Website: walmart
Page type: receipt
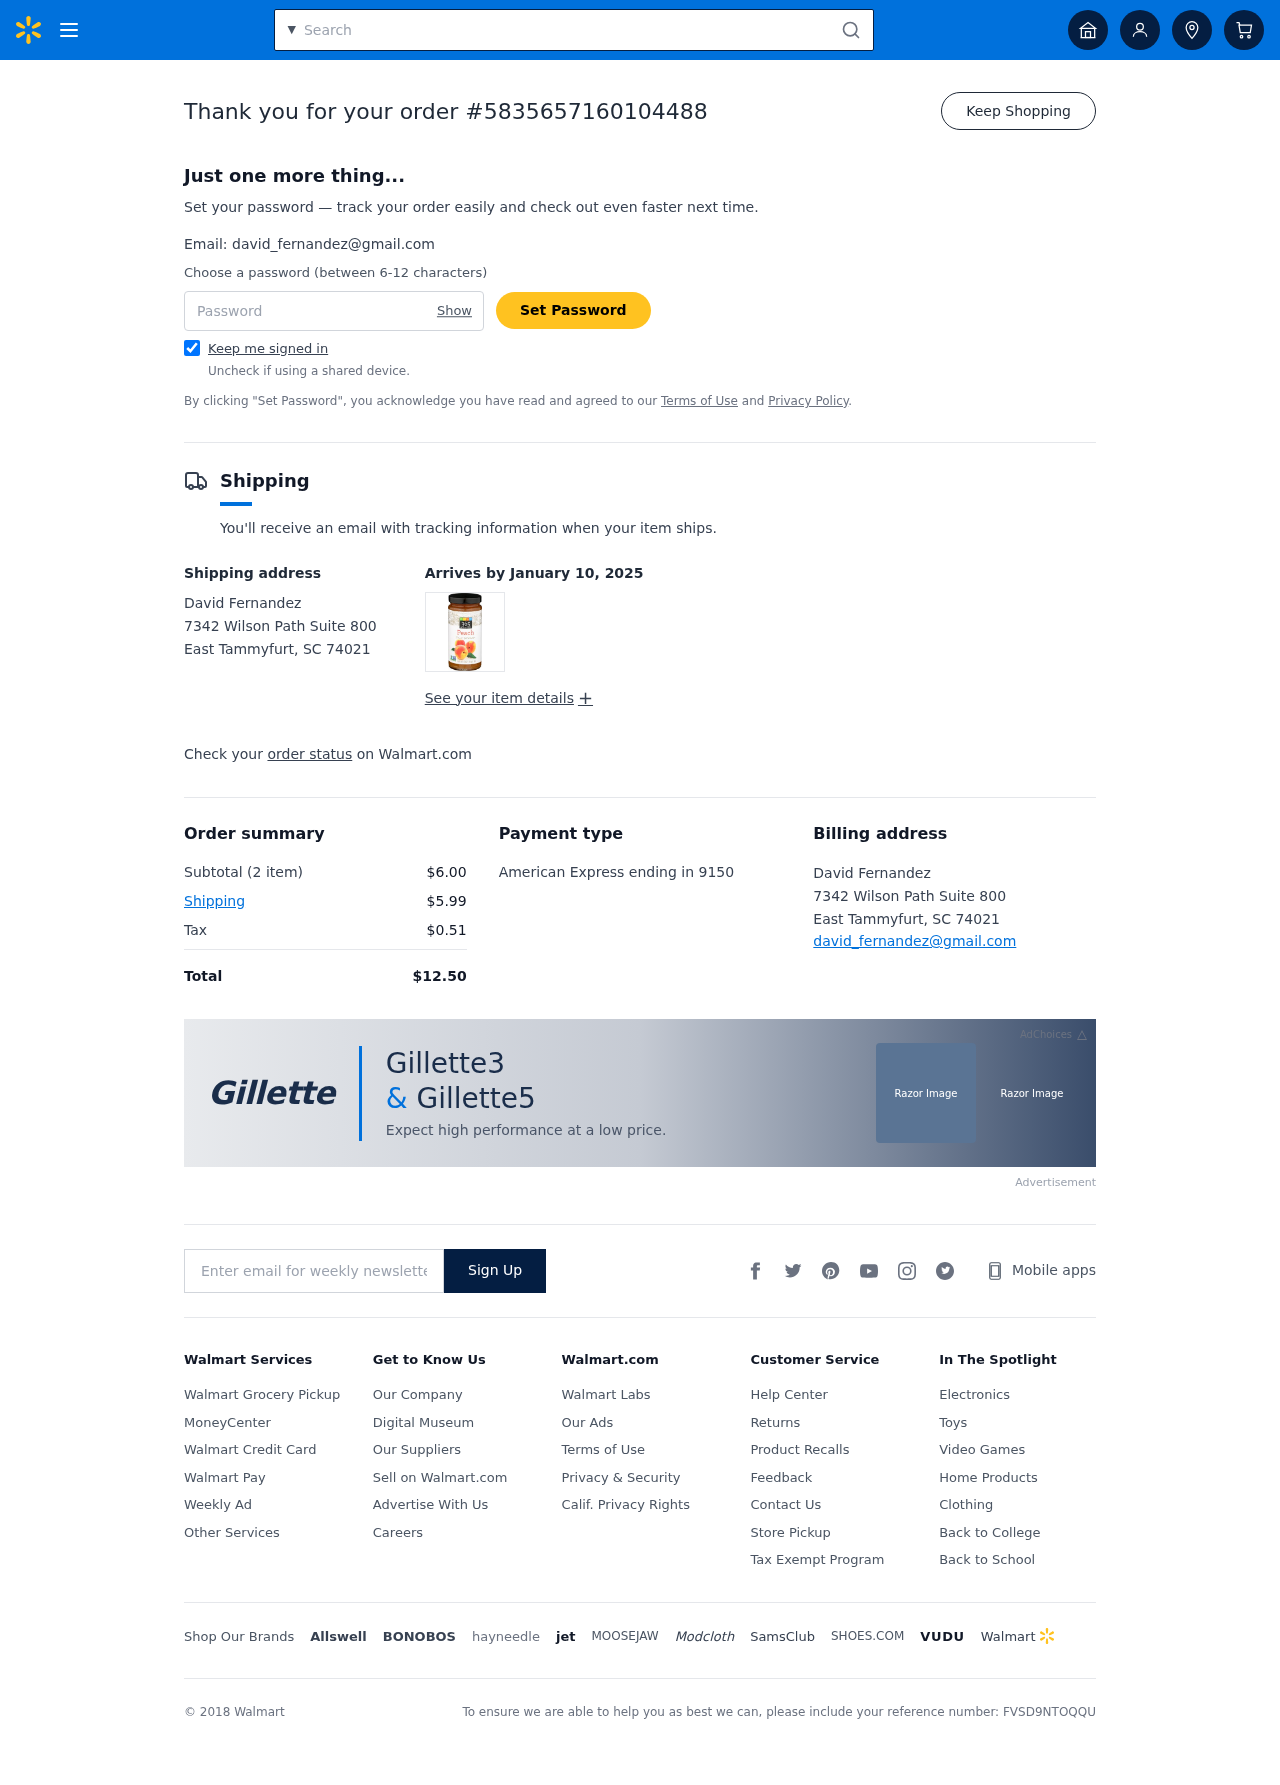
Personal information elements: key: PII_CARD_LAST4
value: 9150
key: PII_CARD_TYPE
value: American Express
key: PII_CITY_STATE_ZIP
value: East Tammyfurt, SC 74021
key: PII_EMAIL
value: david_fernandez@gmail.com
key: PII_FULLNAME
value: David Fernandez
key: PII_STREET
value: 7342 Wilson Path Suite 800
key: PII_FULLNAME2
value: David Fernandez
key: PII_CITY
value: East Tammyfurt
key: PII_STATE_ABBR
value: SC
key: PII_POSTCODE
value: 74021
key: PII_POSTCODE_FULL
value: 74021
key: PII_CITY_STATE
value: East Tammyfurt, SC
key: PII_POSTCODE_NUMERIC
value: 74021
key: PII_EMAIL2
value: david_fernandez@gmail.com
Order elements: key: ORDER_ID
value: #5835657160104488
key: ORDER_DELIVERY_DATE
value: January 10, 2025
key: ORDER_NUM_ITEMS
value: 2 item
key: ORDER_SUBTOTAL
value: $6.00
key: ORDER_SHIPPING_COST
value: $5.99
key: ORDER_TAX
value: $0.51
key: ORDER_TOTAL
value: $12.50
Search elements: key: HEADER_SEARCH
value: Search